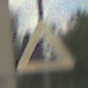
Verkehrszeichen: SteinschlagLinks
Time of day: MorningAfternoon
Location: Outdoor (Suburban)
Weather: PartlyCloudy
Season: NotSpecified
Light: Natural